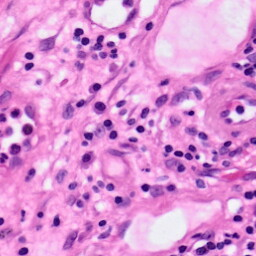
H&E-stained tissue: Pancreatic